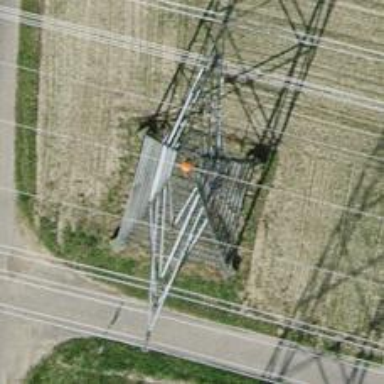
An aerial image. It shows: Power tower.